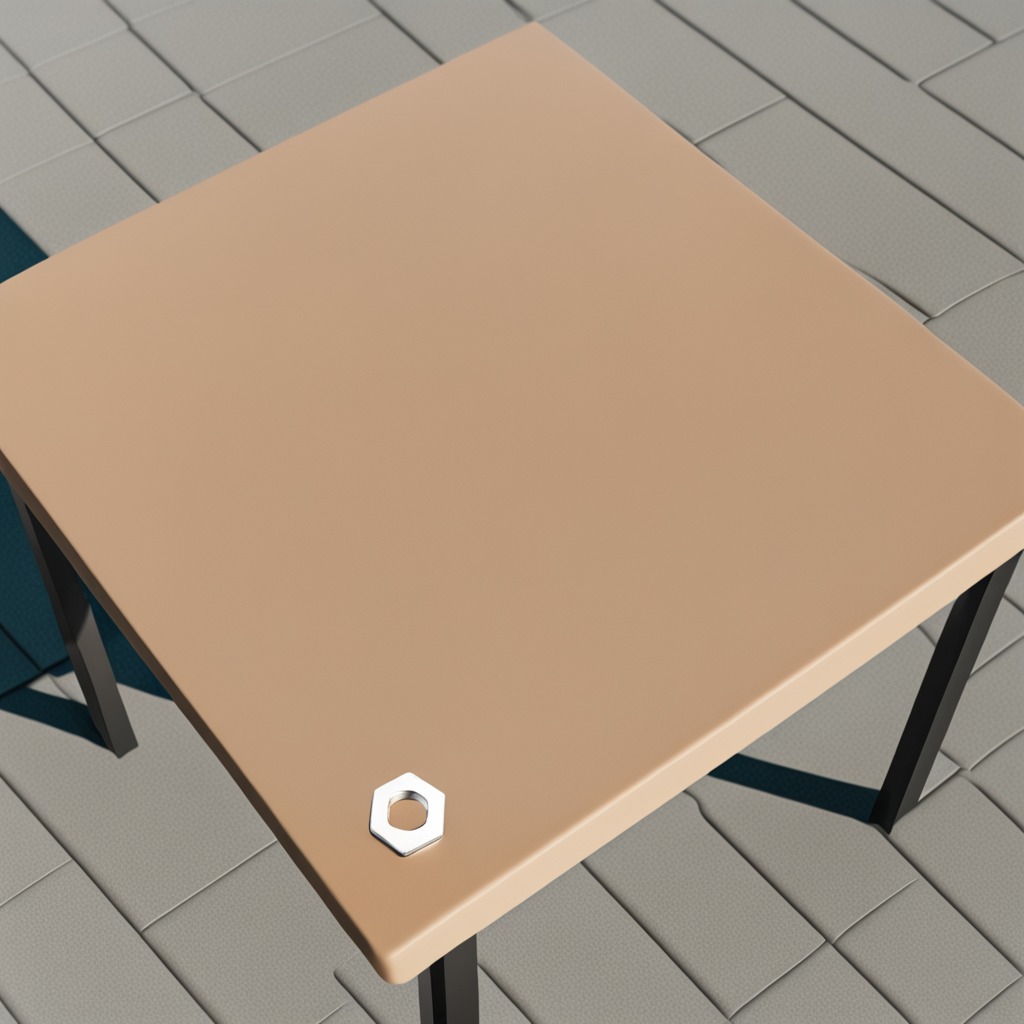
A metal nut is lying on the table.